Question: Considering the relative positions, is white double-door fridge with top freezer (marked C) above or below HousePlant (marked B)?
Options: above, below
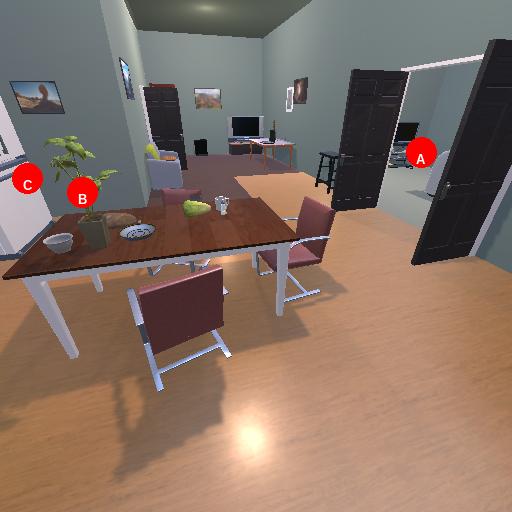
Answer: above